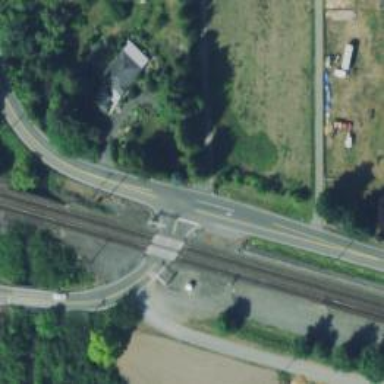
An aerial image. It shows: Level crossing with lights and saltire markings.